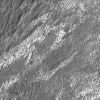
Atmospheric dust classification: not_dusty